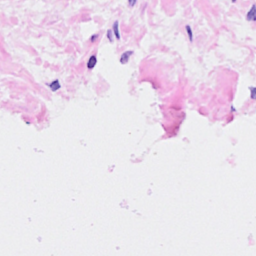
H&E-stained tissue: Breast